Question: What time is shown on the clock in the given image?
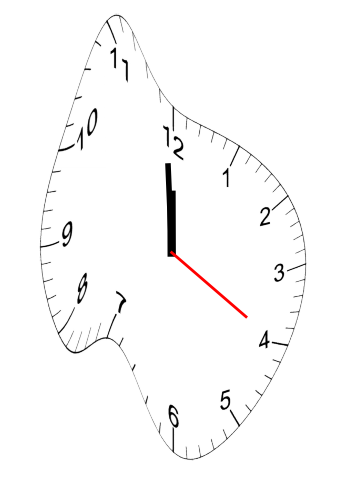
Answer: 11:59:20